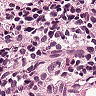
Metastatic tissue present: no